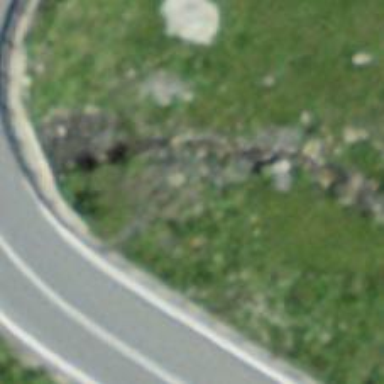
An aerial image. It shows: Tunnel.